Question: I trying to do the following setup and it works fine when I use a real output.

I'm not sure what the right approach is to do that, I tried to use a Timer and it works for some time, but then fails because it drifts a bit and I get a buffer full exception.
'''
var mixSampleProvider = new MixingSampleProvider(resampleWaveFormat);
mixSampleProvider.AddMixerInput(inputAResampler);
mixSampleProvider.AddMixerInput(inputBResampler);
var mixWaveProvider = new SampleToWaveProvider(mixSampleProvider);
savingWaveProvider = new SavingWaveProvider(mixWaveProvider);
System.Timers.Timer timer = new System.Timers.Timer(98);
timer.Elapsed += (sender, args) =>
{
var count = resampleWaveFormat.AverageBytesPerSecond / 10;
var dummy = new byte[count];
savingWaveProvider.Read(dummy, 0, count);
};
timer.Start();
'''
I have tried to calculate how much I should read on each tick e.g.
'''
var readCount = Math.Min(inputABufferedWaveProvider.BufferedBytes, inputBBufferedWaveProvider.BufferedBytes);
'''
but cannot make it work, and I have tried to use the event, but since there are two input and they are mixed I cannot that to work either.
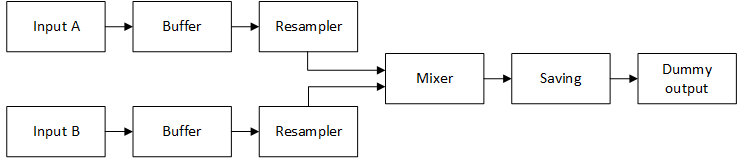
Answer: The resolution of 'System.Timer.Timer' is approximately 15.6ms, based on the Windows clock time. You need to track the time using a more accurate mechanism and adjust your read rates based on the true time rather than the rate of timer ticks.
The most popular method of tracking elapsed time is to use a 'System.Diagnostics.Stopwatch' to determine how much time has actually elapsed since your process started, which you can then use to calculate the number of samples to read to stay in sync.
Here's a 'IWaveOutput' implementation that uses a timer and a stopwatch to figure out how many samples to read from its input:
'''
public class SyncedNullOutput : IWavePlayer
{
// where to read data from
private IWaveProvider _source;
// time measurement
Stopwatch _stopwatch = null;
double _lastTime = 0;
// timer to fire our read method
System.Timers.Timer _timer = null;
PlaybackState _state = PlaybackState.Stopped;
public PlaybackState PlaybackState { get { return _state; } }
public SuncedNullOutput()
{ }
public SyncedNullOutput(IWaveProvider source)
{
Init(source);
}
public void Dispose()
{
Stop();
}
void _timer_Elapsed(object sender, ElapsedEventArgs args)
{
// get total elapsed time, compare to last time
double elapsed = _stopwatch.Elapsed.TotalSeconds;
double deltaTime = elapsed - _lastTime;
_lastTime = elapsed;
// work out number of samples we need to read...
int nSamples = (int)(deltaTime * _source.WaveFormat.SampleRate);
// ...and how many bytes those samples occupy
int nBytes = nSamples * _source.WaveFormat.BlockAlign;
// Read samples from the source
byte[] buffer = new byte[nBytes];
_source.Read(buffer, 0, nBytes);
}
public void Play()
{
if (_state == PlaybackState.Stopped)
{
// create timer
_timer = new System.Timers.Timer(90);
_timer.AutoReset = true;
_timer.Elapsed += _timer_Elapsed;
_timer.Start();
// create stopwatch
_stopwatch = Stopwatch.StartNew();
_lastTime = 0;
}
else if (_state == PlaybackState.Paused)
{
// reset stopwatch
_stopwatch.Reset();
_lastTime = 0;
// restart timer
_timer.Start();
}
_state = PlaybackState.Playing;
}
public void Stop()
{
if (_timer != null)
{
_timer.Stop();
_timer.Dispose();
_timer = null;
}
if (_stopwatch != null)
{
_stopwatch.Stop();
_stopwatch = null;
}
_lastTime = 0;
_state = PlaybackState.Stopped;
}
public void Pause()
{
_timer.Stop();
_state = PlaybackState.Paused;
}
public void Init(IWaveProvider waveProvider)
{
Stop();
_source = waveProvider;
}
public event EventHandler<StoppedEventArgs> PlaybackStopped;
protected void OnPlaybackStopped(Exception exception = null)
{
if (PlaybackStopped != null)
PlaybackStopped(this, new StoppedEventArgs(exception));
}
public float Volume {get;set;}
}
'''
I did some tests with this hooked up to a 'BufferedWaveProvider' that was being fed samples from a default 'WaveInEvent' instance (8kHz PCM 16-bit mono). The timer was ticking at around 93ms instead of the requested 90ms, as judged by the total run time vs number of reads, and the input buffer remained constantly under 3800 bytes in length. Changing to 44.1kHz stereo IeeeFloat format upped the buffer size to just under 80kB... still very manageable, and no overflows. In both cases the data was arriving in blocks just under half the maximum buffer size - 35280 bytes per 'DataAvailable' event vs 76968 bytes maximum buffer length in a 60 second run, with 'DataAvailable' firing every 100ms on average.
Try it out and see how well it works for you.